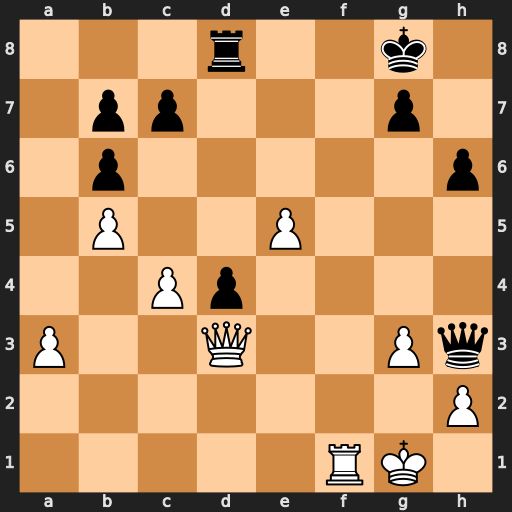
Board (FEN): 3r2k1/1pp3p1/1p5p/1P2P3/2Pp4/P2Q2Pq/7P/5RK1
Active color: w
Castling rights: -
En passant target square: -
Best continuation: Qg6 Qd7 e6